Field crop: maize
Growth stage: 1
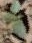
Species: datura